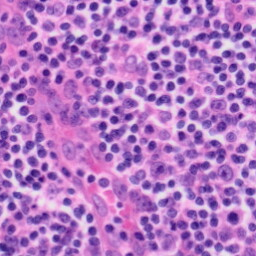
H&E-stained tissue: Tonsil